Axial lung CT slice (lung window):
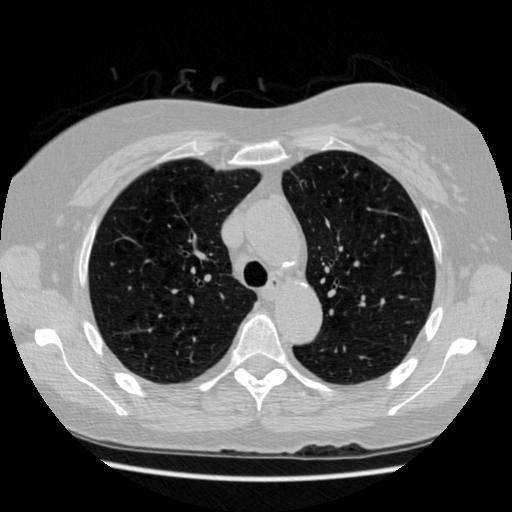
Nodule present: no